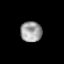
Tissue: prostate
Cell type: Epithelial cells
Senescence score: 0.3537
Nuclear area (px): 428
Mean DAPI intensity: 159.287